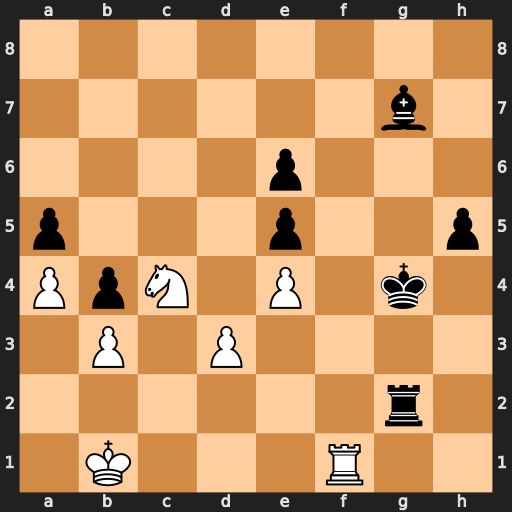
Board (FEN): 8/6b1/4p3/p3p2p/PpN1P1k1/1P1P4/6r1/1K3R2
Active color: w
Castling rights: -
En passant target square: -
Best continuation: Ne3+ Kh3 Nxg2 Kxg2 Rf7 Bh6 Rh7